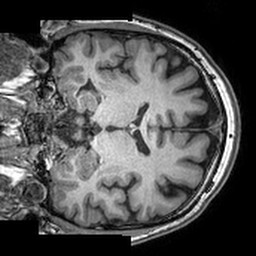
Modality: T1w
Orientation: coronal
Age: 35
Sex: male
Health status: healthy
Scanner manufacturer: philips
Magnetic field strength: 3 T
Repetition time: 0.007028 s
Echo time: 0.003179 s